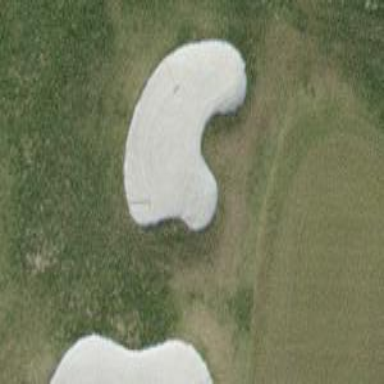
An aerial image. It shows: Sand bunker on golf course.